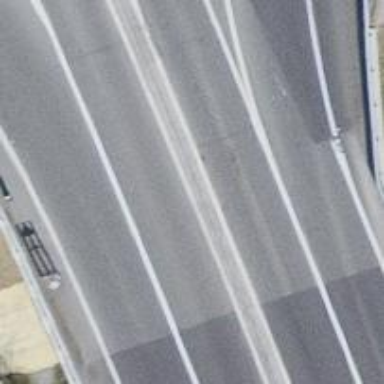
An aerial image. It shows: Motorway link.